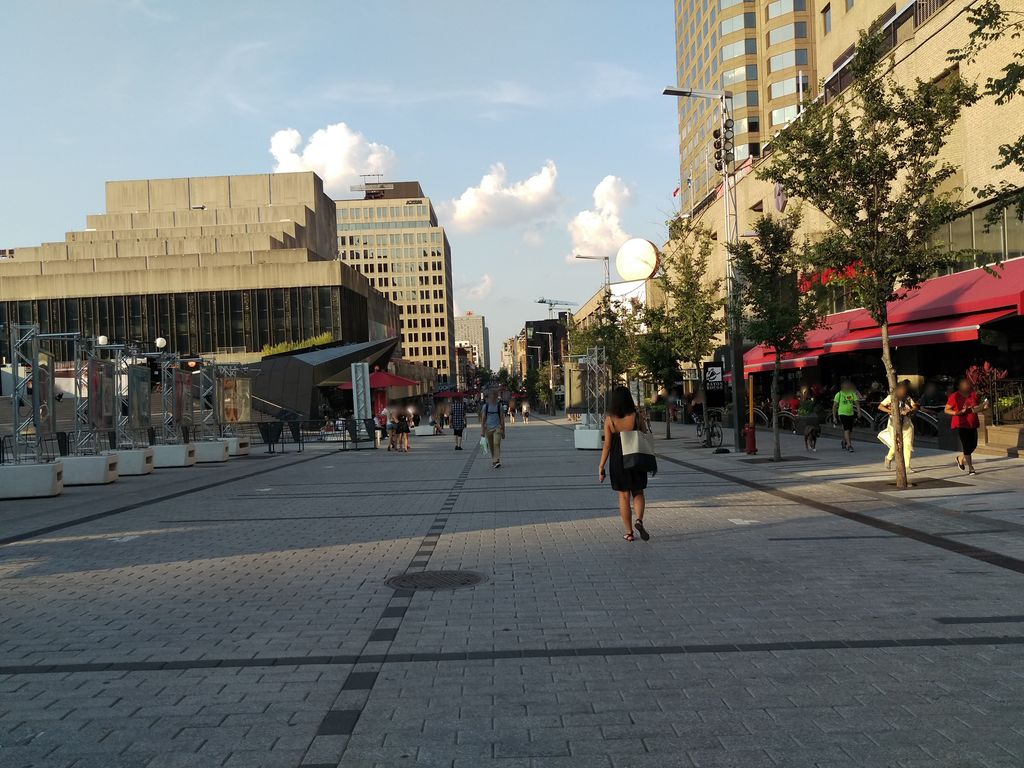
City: montreal